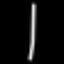
Label: line